Question: Anyone know if and how it's possible to run casperjs from within the phantomjs shell (a.k.a <URL>?

I've also tried passing the direct path to the casper.js module and that has not worked either.
- 'phantomjs.injectJs('C:/casperjs/module/casper.js');''Error: Cannot find module 'colorizer''- - 'phantomjs.injectJs('C:/casperjs/module/bin/bootstrap.js')'- 'Cannot find package.json at C:/package.json'- -
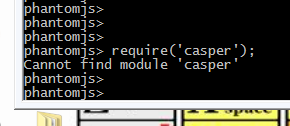
Answer: So to get this stuff to run inside the phantomjs shell first you need to set a 'casperPath' variable in the phantom global object.
'phantom.casperPath = "C:/casper";'
Then you need to inJect caspers's 'bootstrap.js' file.
'phantom.injectJs("C:/casper/bin/bootstrap.js");'
Now you can instantiate a casper object and play with it in the shell.
'var casper = require("casper").create();'
enjoy.